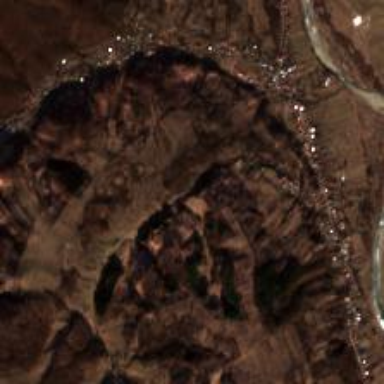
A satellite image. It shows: Village.